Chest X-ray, PA view. Patient: 63 years old, sex M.
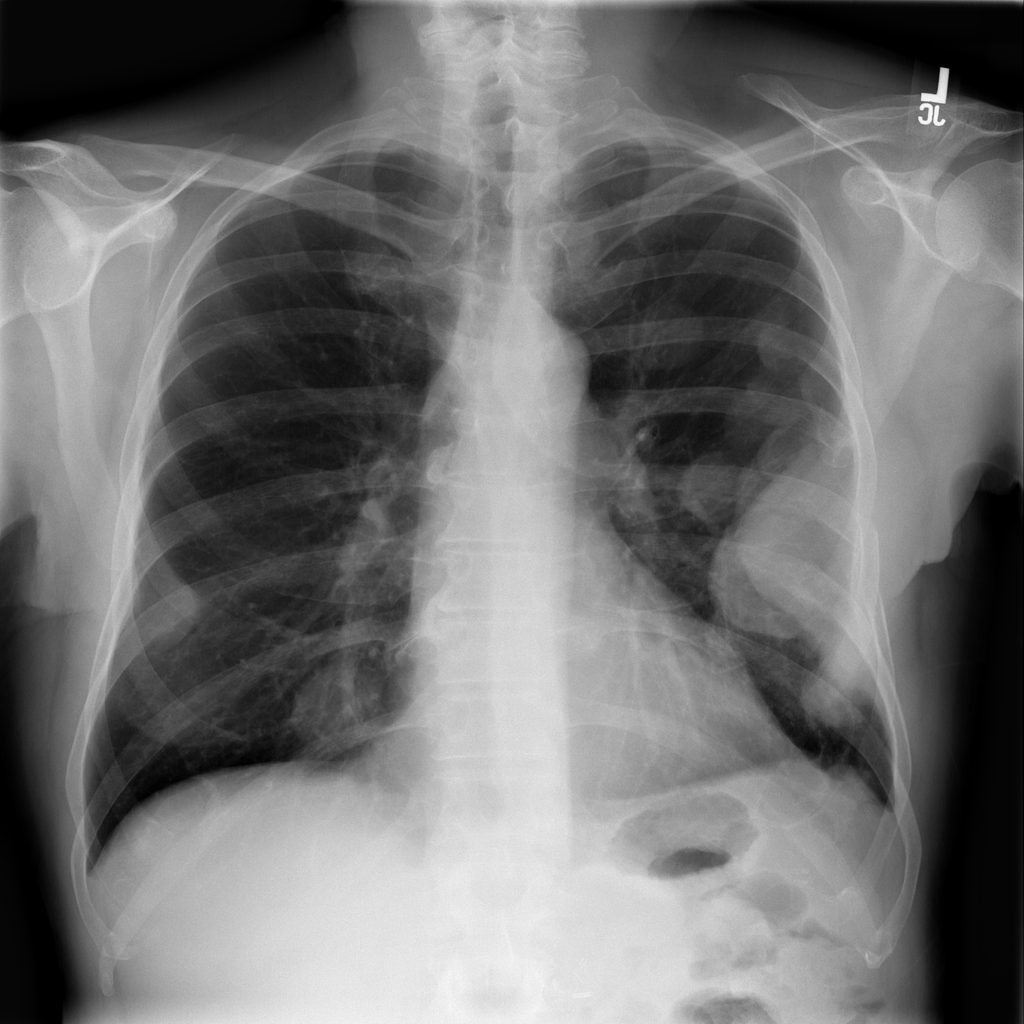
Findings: Mass